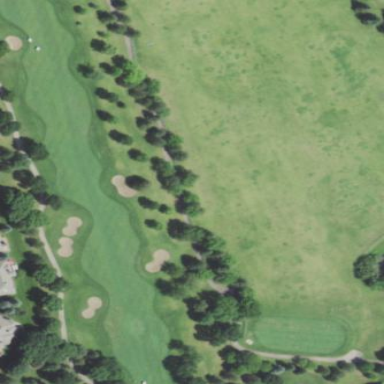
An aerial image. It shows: Golf fairway surrounded by grass.